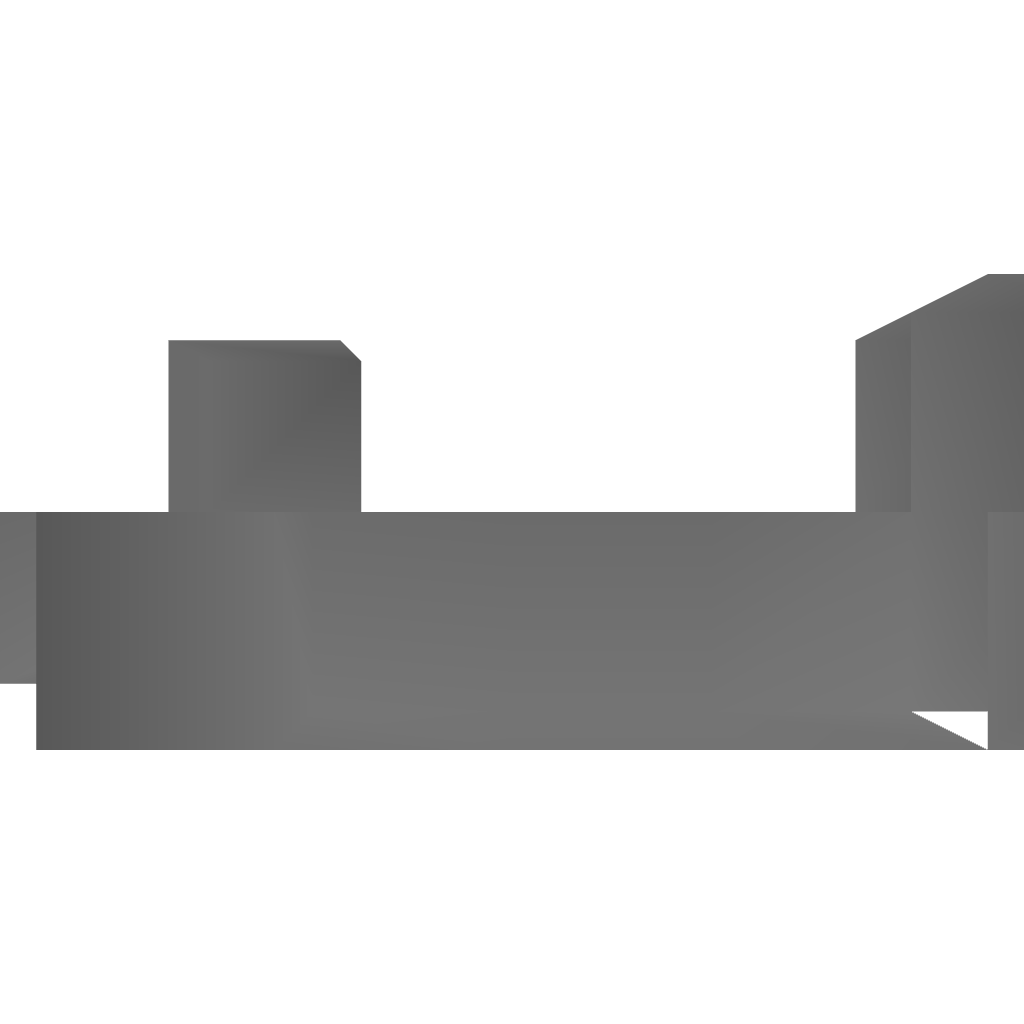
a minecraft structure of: Compact Semi-Auto Cannon bad low quality